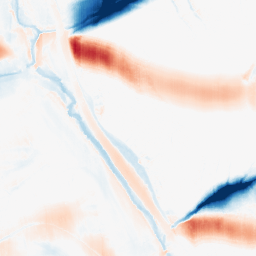
Category: morphological
Decomposition family: morphological_ellipse
Decomposition parameters: operation: average
width: 50
height: 10
Upsampling method: regularized
Upsampling parameters: scale: 2
lambda_reg: 0.01
Upsampling scale: 2